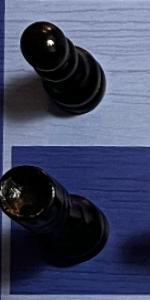
Label: Rook_Black